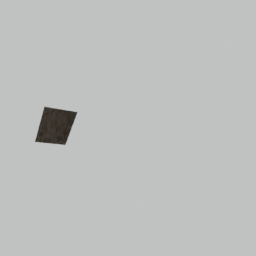
Label: decoration